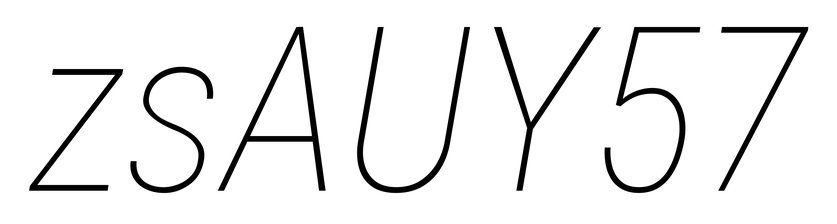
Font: Roboto-Italic_Condensed_Thin_Italic